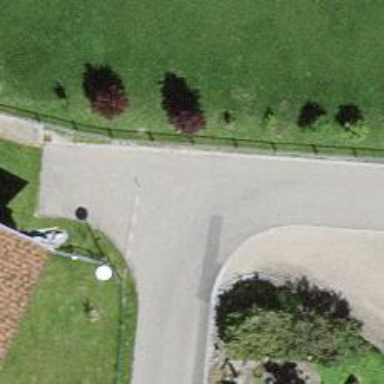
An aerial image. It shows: Residential road with asphalt surface and no sidewalk.